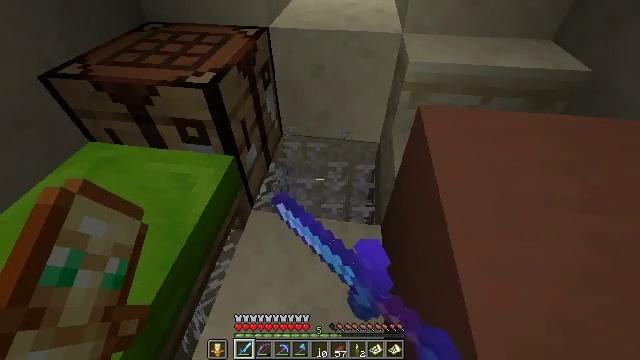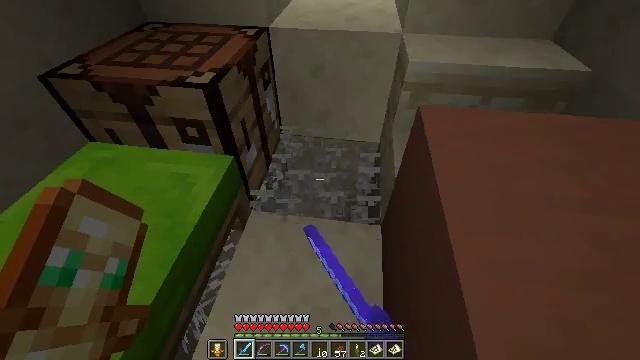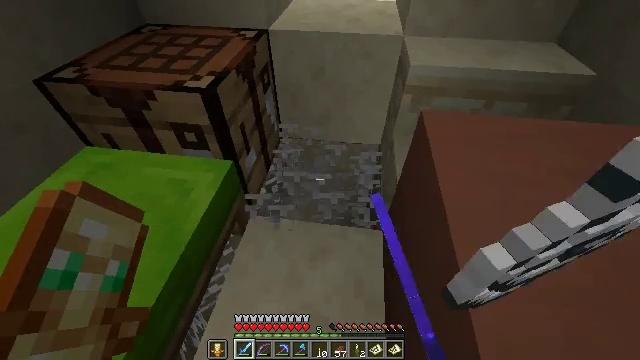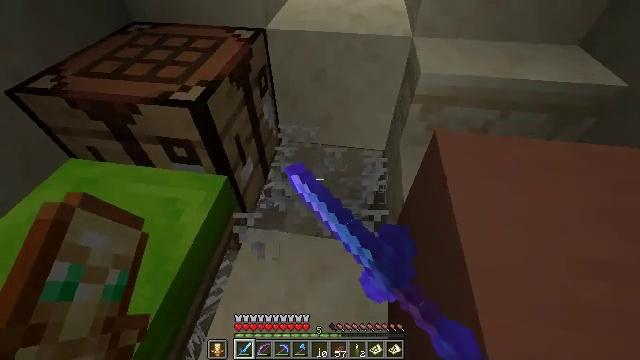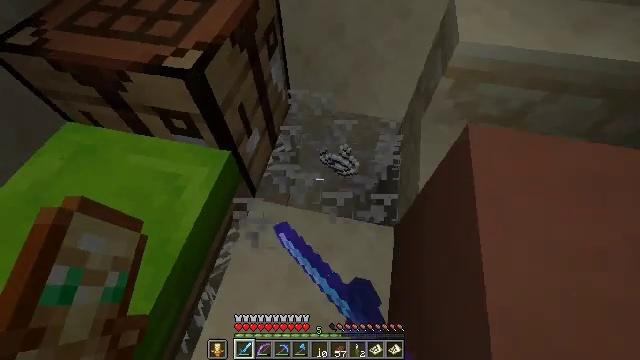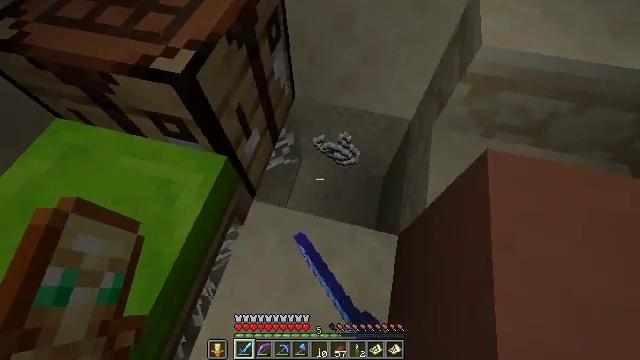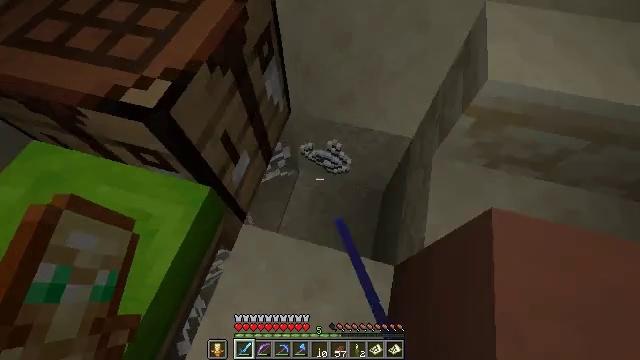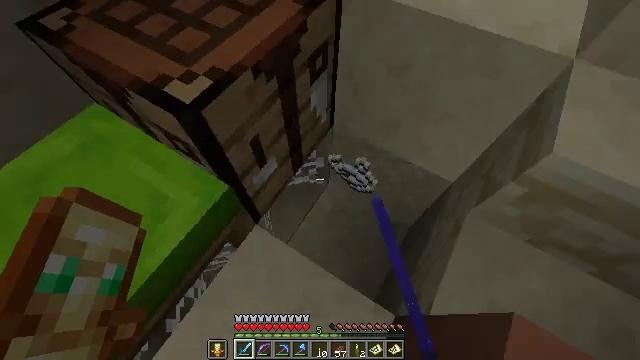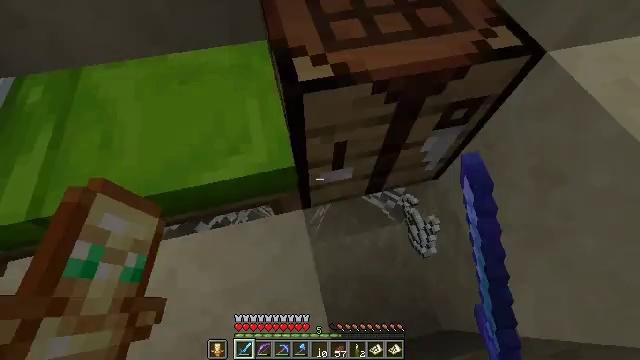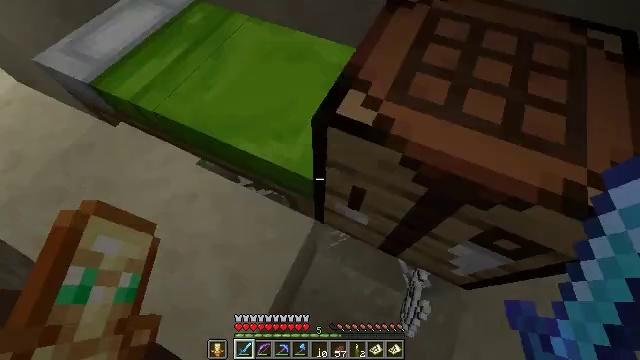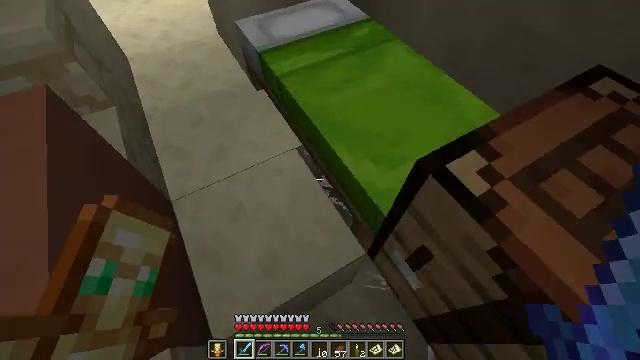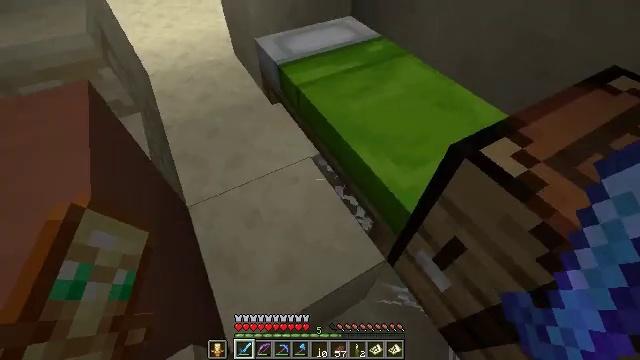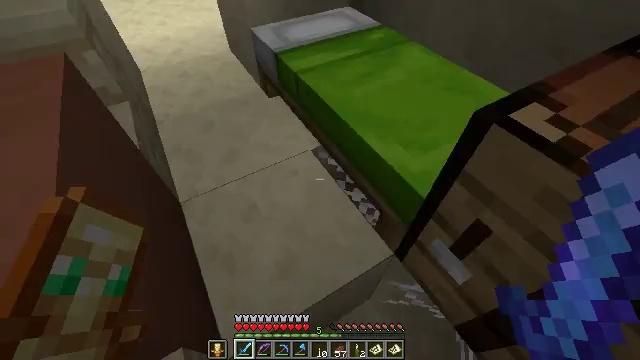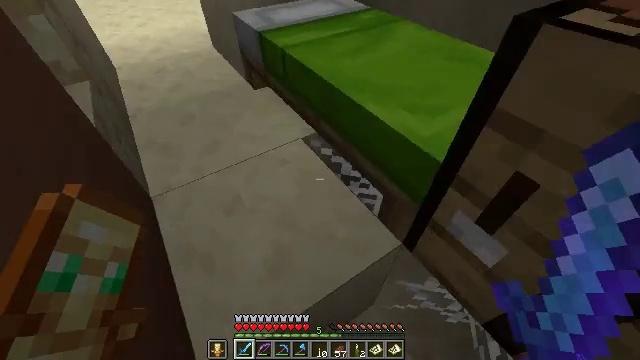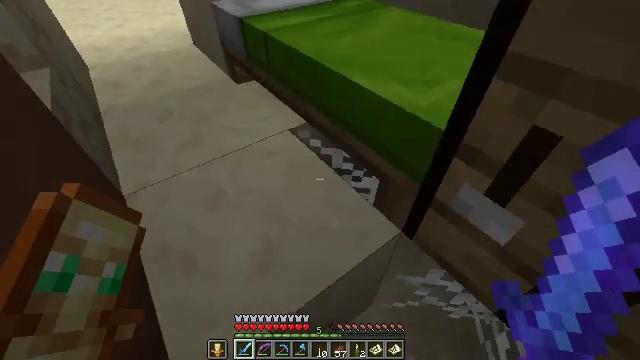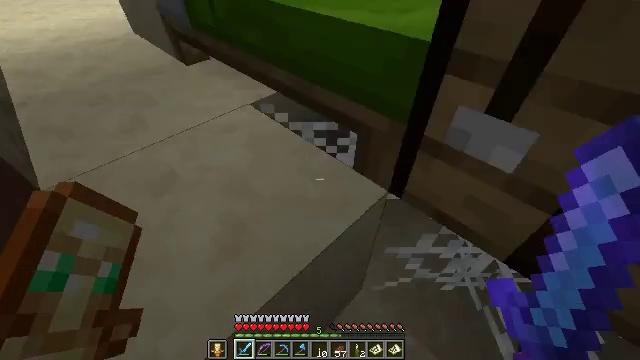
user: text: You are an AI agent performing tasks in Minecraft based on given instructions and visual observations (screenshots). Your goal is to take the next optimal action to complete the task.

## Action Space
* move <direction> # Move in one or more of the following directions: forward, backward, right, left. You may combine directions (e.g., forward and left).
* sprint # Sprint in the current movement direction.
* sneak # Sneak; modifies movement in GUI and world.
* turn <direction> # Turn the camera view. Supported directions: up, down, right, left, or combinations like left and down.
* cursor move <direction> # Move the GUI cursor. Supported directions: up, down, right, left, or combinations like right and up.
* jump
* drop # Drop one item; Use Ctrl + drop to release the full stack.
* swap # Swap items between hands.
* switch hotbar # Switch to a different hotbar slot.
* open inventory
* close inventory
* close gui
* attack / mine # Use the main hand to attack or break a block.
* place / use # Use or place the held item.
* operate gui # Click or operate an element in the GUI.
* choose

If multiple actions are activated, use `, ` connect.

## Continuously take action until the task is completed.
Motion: motion action
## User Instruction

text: Collect cobweb using shears for string.
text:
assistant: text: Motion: attack / mine
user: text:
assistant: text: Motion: move forward, attack / mine
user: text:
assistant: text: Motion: move forward, turn down, attack / mine
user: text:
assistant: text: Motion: move forward, turn left and down
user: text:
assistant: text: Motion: move forward, turn left and down
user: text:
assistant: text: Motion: move forward and move right, turn left
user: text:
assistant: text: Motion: move forward and move right, turn left and up
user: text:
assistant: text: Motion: move forward and move right, turn left
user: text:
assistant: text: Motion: move right, turn left
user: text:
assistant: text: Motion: move left, turn left and up
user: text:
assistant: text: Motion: move left, turn up
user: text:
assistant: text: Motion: move left, turn right and up
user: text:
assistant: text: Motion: turn right and up
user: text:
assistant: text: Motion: turn right and up
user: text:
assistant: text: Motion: turn right
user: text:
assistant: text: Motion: turn right and up
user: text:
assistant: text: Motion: move right, turn right
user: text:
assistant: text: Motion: move right
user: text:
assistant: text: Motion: move right
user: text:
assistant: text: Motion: move back and move right, turn down
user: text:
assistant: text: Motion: move back and move right, turn left and down
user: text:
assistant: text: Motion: move back, turn left and down, attack / mine
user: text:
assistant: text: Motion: attack / mine
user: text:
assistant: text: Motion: attack / mine
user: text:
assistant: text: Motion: attack / mine
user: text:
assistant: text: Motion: attack / mine
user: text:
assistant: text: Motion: attack / mine
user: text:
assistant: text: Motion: attack / mine
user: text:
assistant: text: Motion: attack / mine
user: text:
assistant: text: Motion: attack / mine